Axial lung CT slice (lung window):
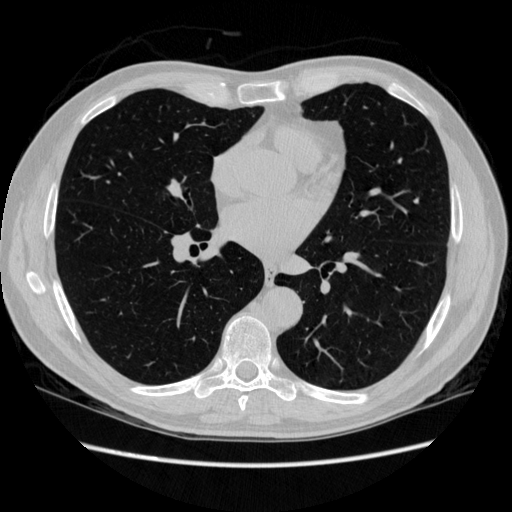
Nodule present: no